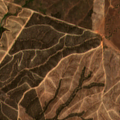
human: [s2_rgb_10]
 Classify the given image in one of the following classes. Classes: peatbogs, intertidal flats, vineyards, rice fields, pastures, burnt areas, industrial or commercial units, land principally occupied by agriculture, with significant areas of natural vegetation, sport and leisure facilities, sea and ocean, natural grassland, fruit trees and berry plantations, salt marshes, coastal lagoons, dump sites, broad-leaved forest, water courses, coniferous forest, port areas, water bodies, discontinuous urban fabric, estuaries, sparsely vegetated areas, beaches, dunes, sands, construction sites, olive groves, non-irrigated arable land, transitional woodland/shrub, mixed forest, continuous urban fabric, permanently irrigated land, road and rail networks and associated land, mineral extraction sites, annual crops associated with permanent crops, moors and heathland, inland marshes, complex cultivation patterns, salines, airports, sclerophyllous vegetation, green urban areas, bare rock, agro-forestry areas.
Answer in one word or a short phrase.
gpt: agro-forestry areas, broad-leaved forest, transitional woodland/shrub